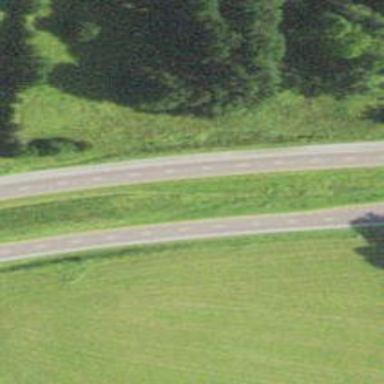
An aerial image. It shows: Expressway with asphalt surface classified as trunk highway.